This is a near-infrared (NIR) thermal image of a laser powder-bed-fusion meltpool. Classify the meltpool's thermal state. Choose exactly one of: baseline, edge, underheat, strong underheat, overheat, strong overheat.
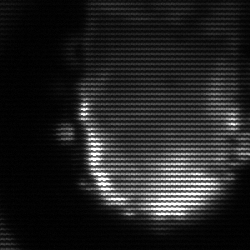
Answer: baseline